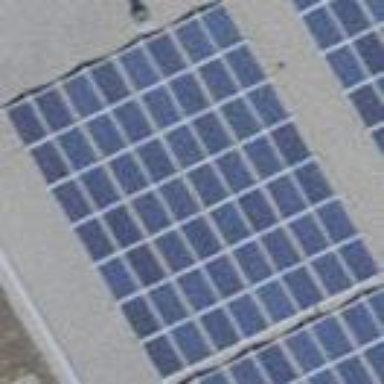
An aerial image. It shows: Solar power generator.